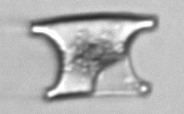
Label: Eucampia